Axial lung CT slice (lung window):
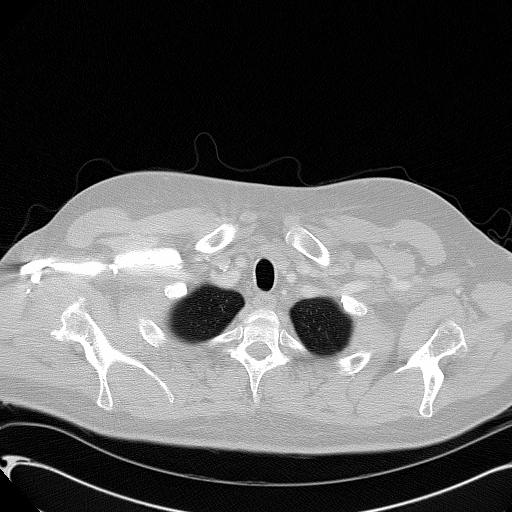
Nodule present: no